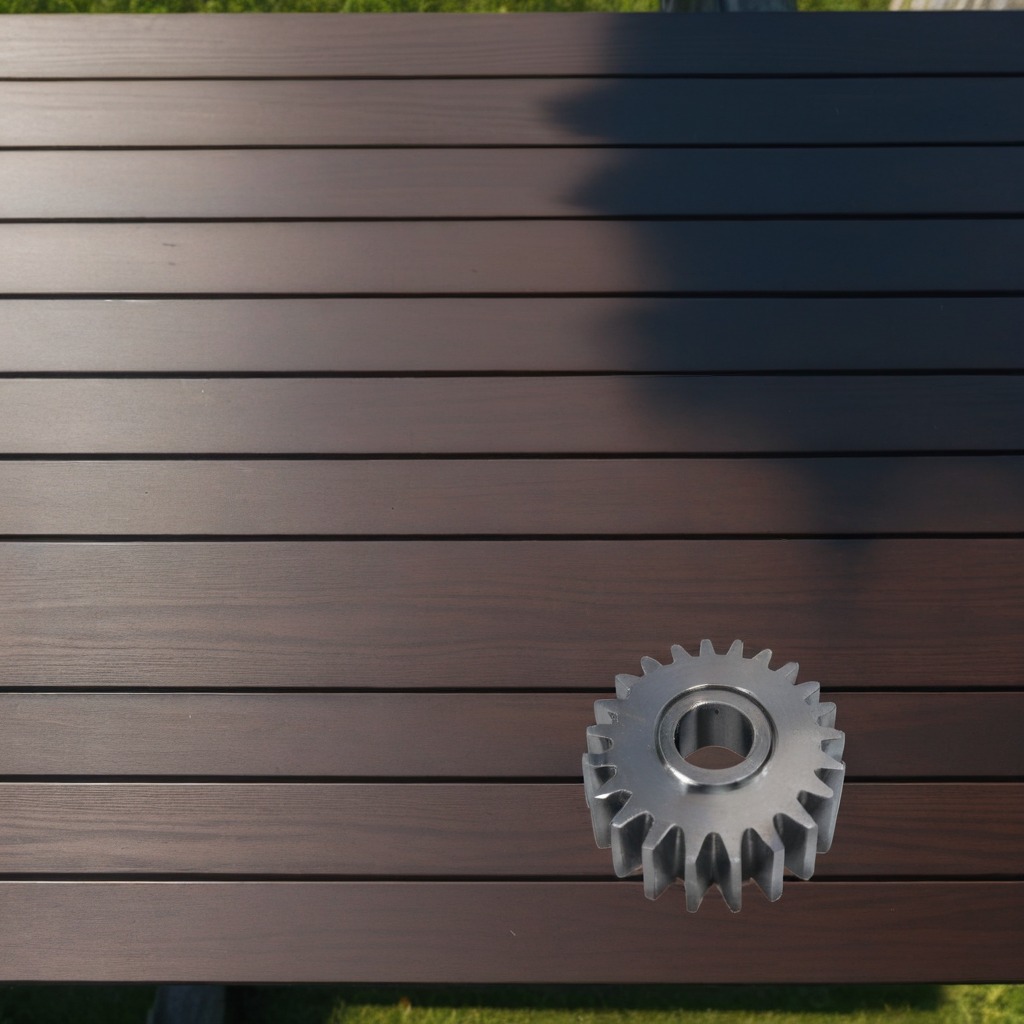
A steel gear with teeth is lying on a workbench.